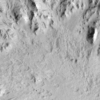
Label: not_dusty